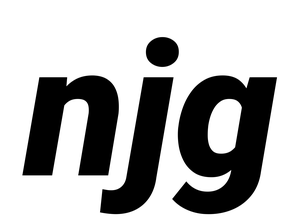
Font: Roboto-Italic_Black_Italic